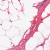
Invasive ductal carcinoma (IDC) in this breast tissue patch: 0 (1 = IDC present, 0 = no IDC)